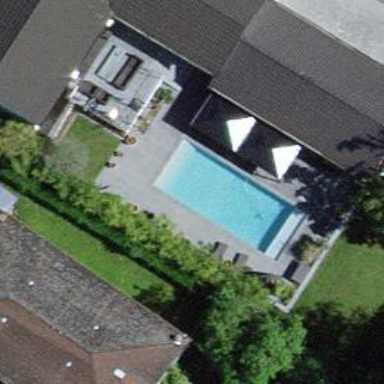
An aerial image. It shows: Swimming pool located in leisure land.